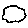
Label: cloud